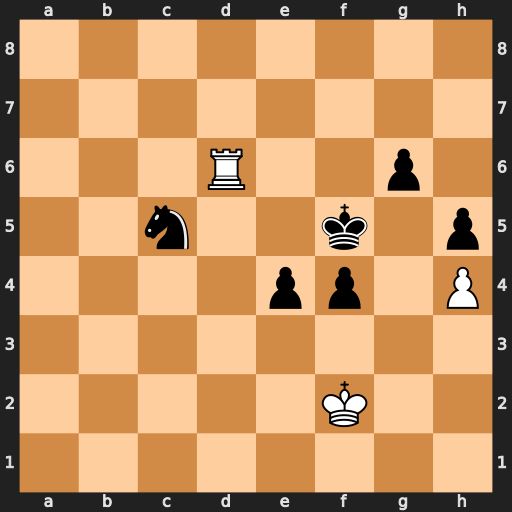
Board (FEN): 8/8/3R2p1/2n2k1p/4pp1P/8/5K2/8
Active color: w
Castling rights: -
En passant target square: -
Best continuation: Rd5+ Kg4 Rxc5